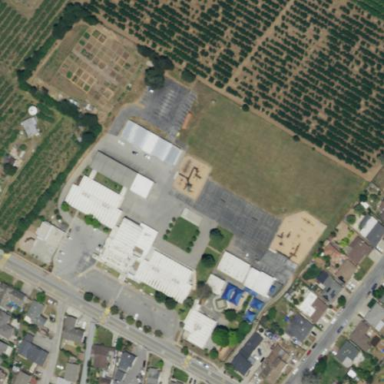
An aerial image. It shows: School.